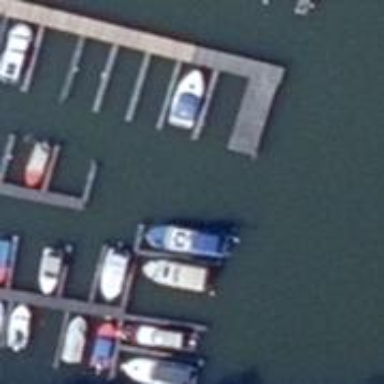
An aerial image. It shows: Man-made pier.